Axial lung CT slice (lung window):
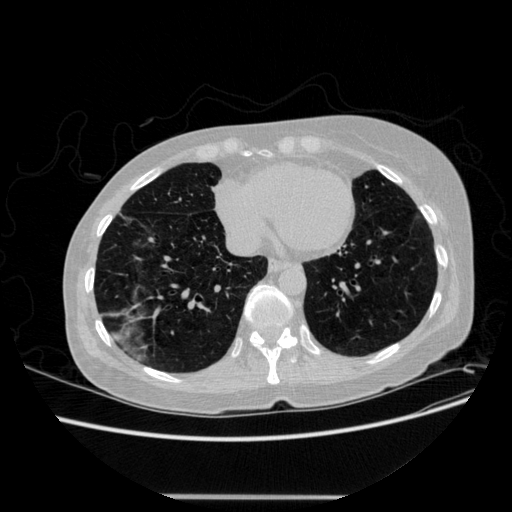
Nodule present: no